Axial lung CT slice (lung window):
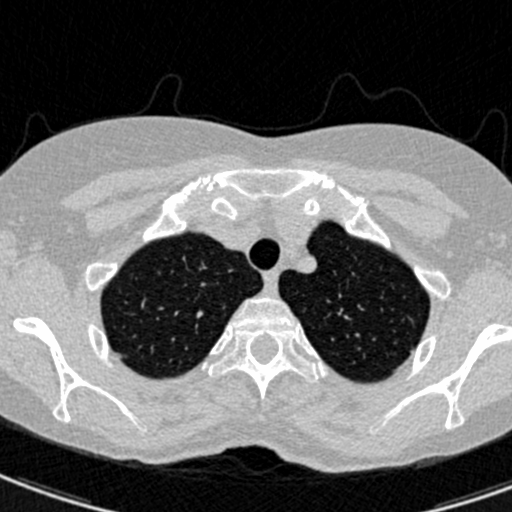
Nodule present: no